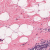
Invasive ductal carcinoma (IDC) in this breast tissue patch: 0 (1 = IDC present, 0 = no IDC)